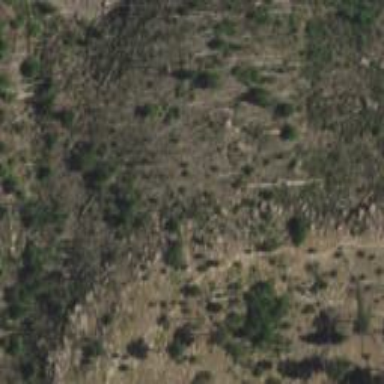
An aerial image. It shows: Natural cliff.